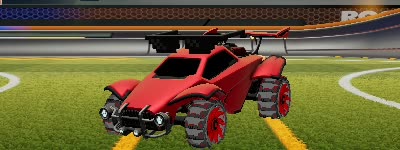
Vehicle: octane